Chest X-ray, PA view. Patient: 25 years old, sex M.
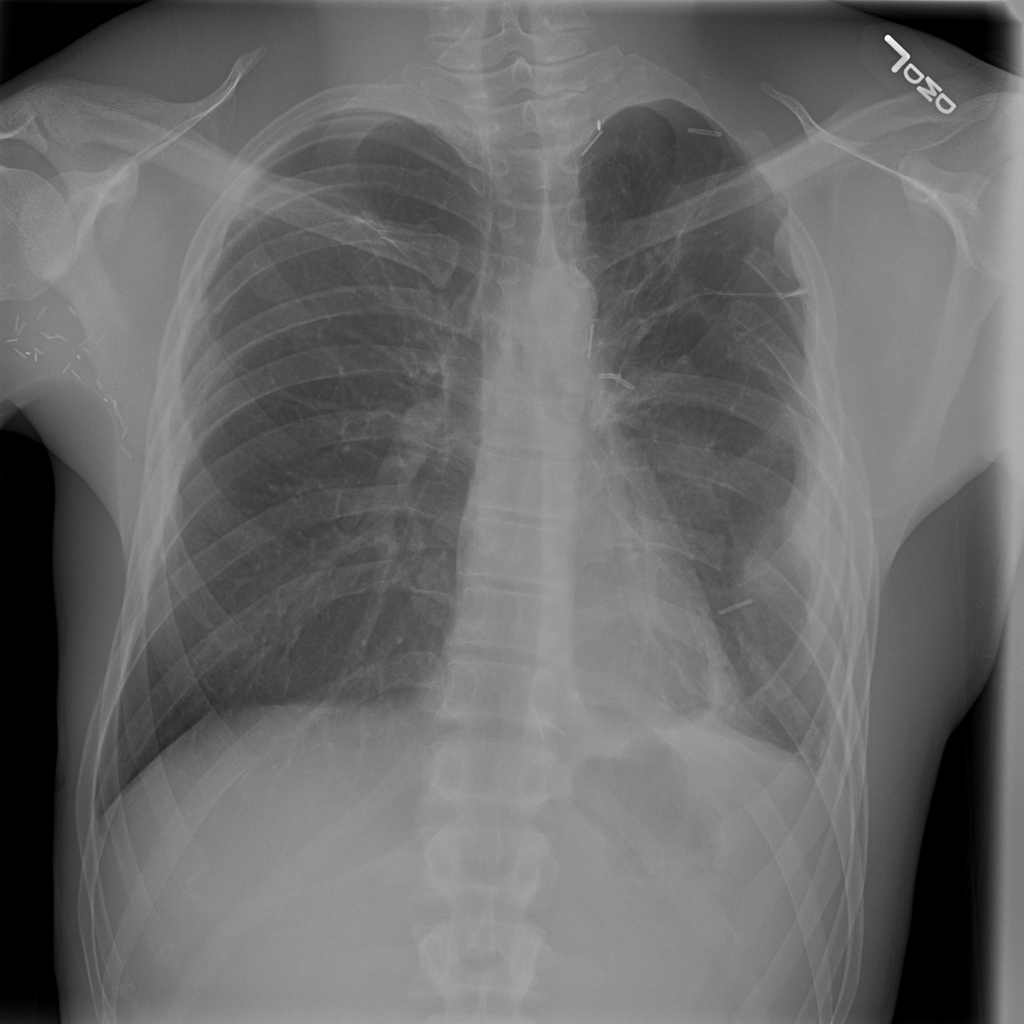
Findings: Effusion, Infiltration